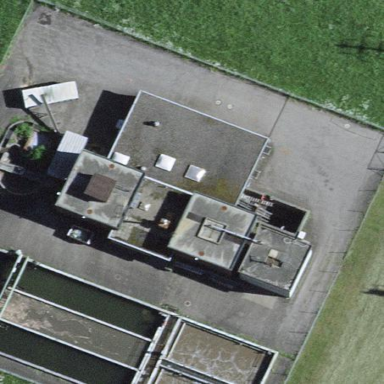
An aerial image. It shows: View of wastewater plant.